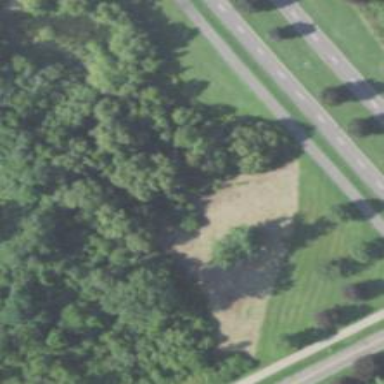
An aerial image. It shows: Culvert tunnel.